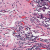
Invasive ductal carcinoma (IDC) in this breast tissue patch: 0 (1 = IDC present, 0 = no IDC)